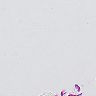
Metastatic tissue present: no